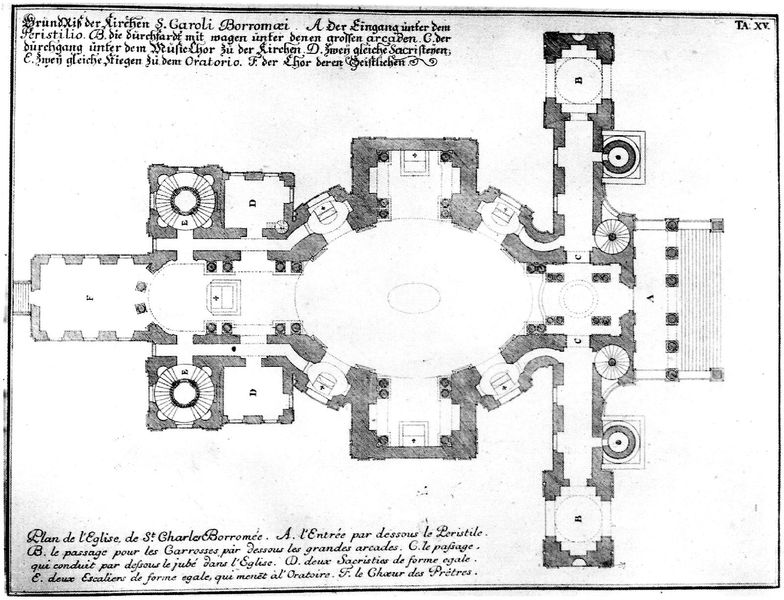
Titel: Karlskirche in Wien
Künstler: Johann Bernhard Fischer von Erlach
Standort: Wien, Karlskirche (EU - AUT)
Schlagwörter: flügel, weiß, fenster, schwarz, säulen, zeichnung, zimmer, gebäude, architektur, kirche, kreis, oval, rund, schrift, französisch, treppe, treppen, tafel, deutsch, stufen, eckig, türme, druck, text, buchstaben, kreise, beschriftung, räume, entwurf, mauern, plan, vierecke, kirsche, lirche, grundriss, nischen, schrft, übersetzung, brtreppe, s. garoli borromaei